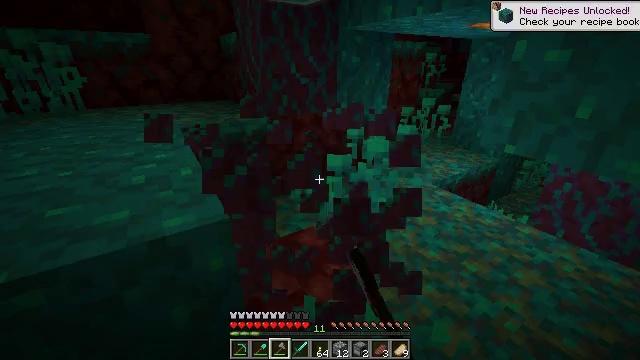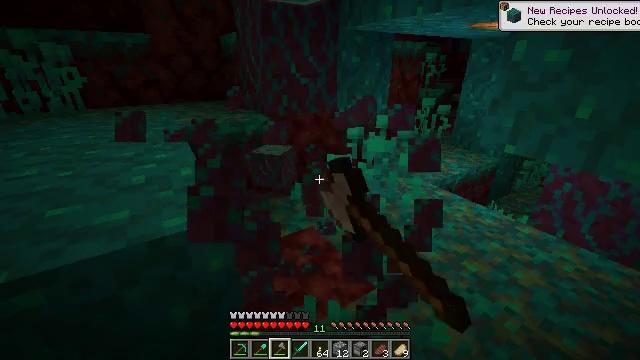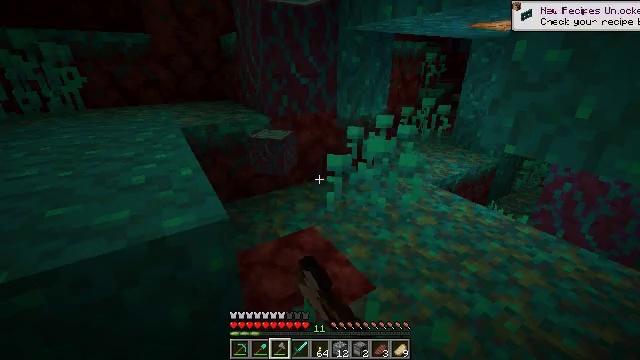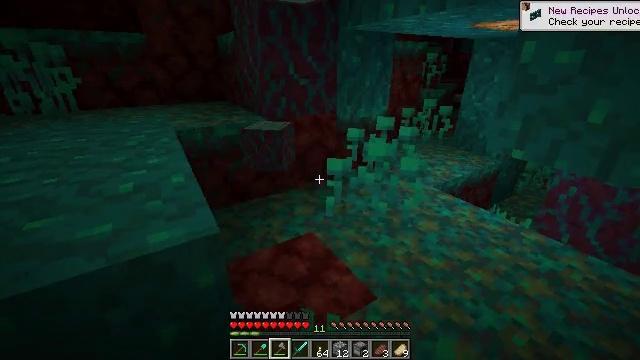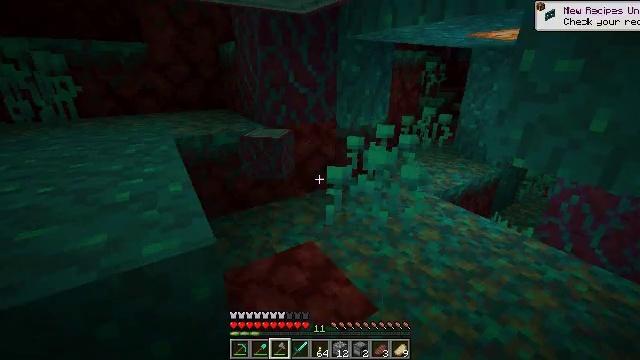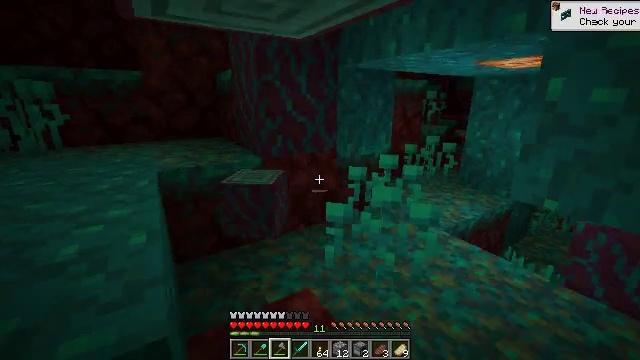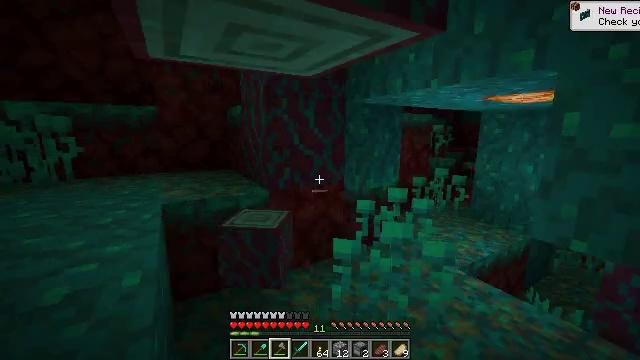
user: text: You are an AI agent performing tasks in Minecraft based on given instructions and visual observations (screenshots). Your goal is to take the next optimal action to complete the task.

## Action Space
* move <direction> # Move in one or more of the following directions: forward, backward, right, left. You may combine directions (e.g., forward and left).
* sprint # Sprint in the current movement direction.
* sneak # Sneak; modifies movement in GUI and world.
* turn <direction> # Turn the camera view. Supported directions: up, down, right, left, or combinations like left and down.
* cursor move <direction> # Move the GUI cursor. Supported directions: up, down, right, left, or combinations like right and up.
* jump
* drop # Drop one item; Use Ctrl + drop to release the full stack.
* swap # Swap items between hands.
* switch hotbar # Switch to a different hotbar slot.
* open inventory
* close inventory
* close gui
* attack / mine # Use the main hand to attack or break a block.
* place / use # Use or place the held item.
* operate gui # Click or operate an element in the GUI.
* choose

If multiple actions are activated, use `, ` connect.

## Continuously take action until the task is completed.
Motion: motion action
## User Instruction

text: Collect nether sprouts from a crimson forest.
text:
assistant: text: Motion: attack / mine
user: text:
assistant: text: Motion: attack / mine
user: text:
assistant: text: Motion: move forward, attack / mine
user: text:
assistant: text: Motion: move forward, turn up, attack / mine
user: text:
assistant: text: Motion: move forward, turn up
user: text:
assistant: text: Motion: move forward, turn left and up
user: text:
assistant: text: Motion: no_op